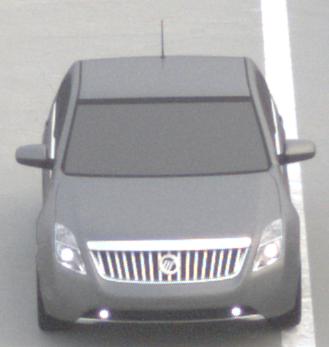
Make: Mercury
Model: Milan
Detailed model: -
Model produced from: 2009
Model produced until: 2010
Doors: 4
Color: gray
Road condition: dry road
Daytime: morning or afternoon
Contrast: low contrast